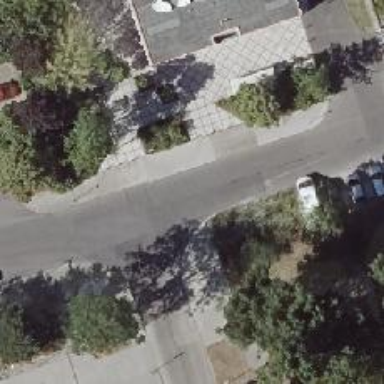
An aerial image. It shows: Residential road with concrete surface and sidewalk on the left.